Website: crate-barrel
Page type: billing-address
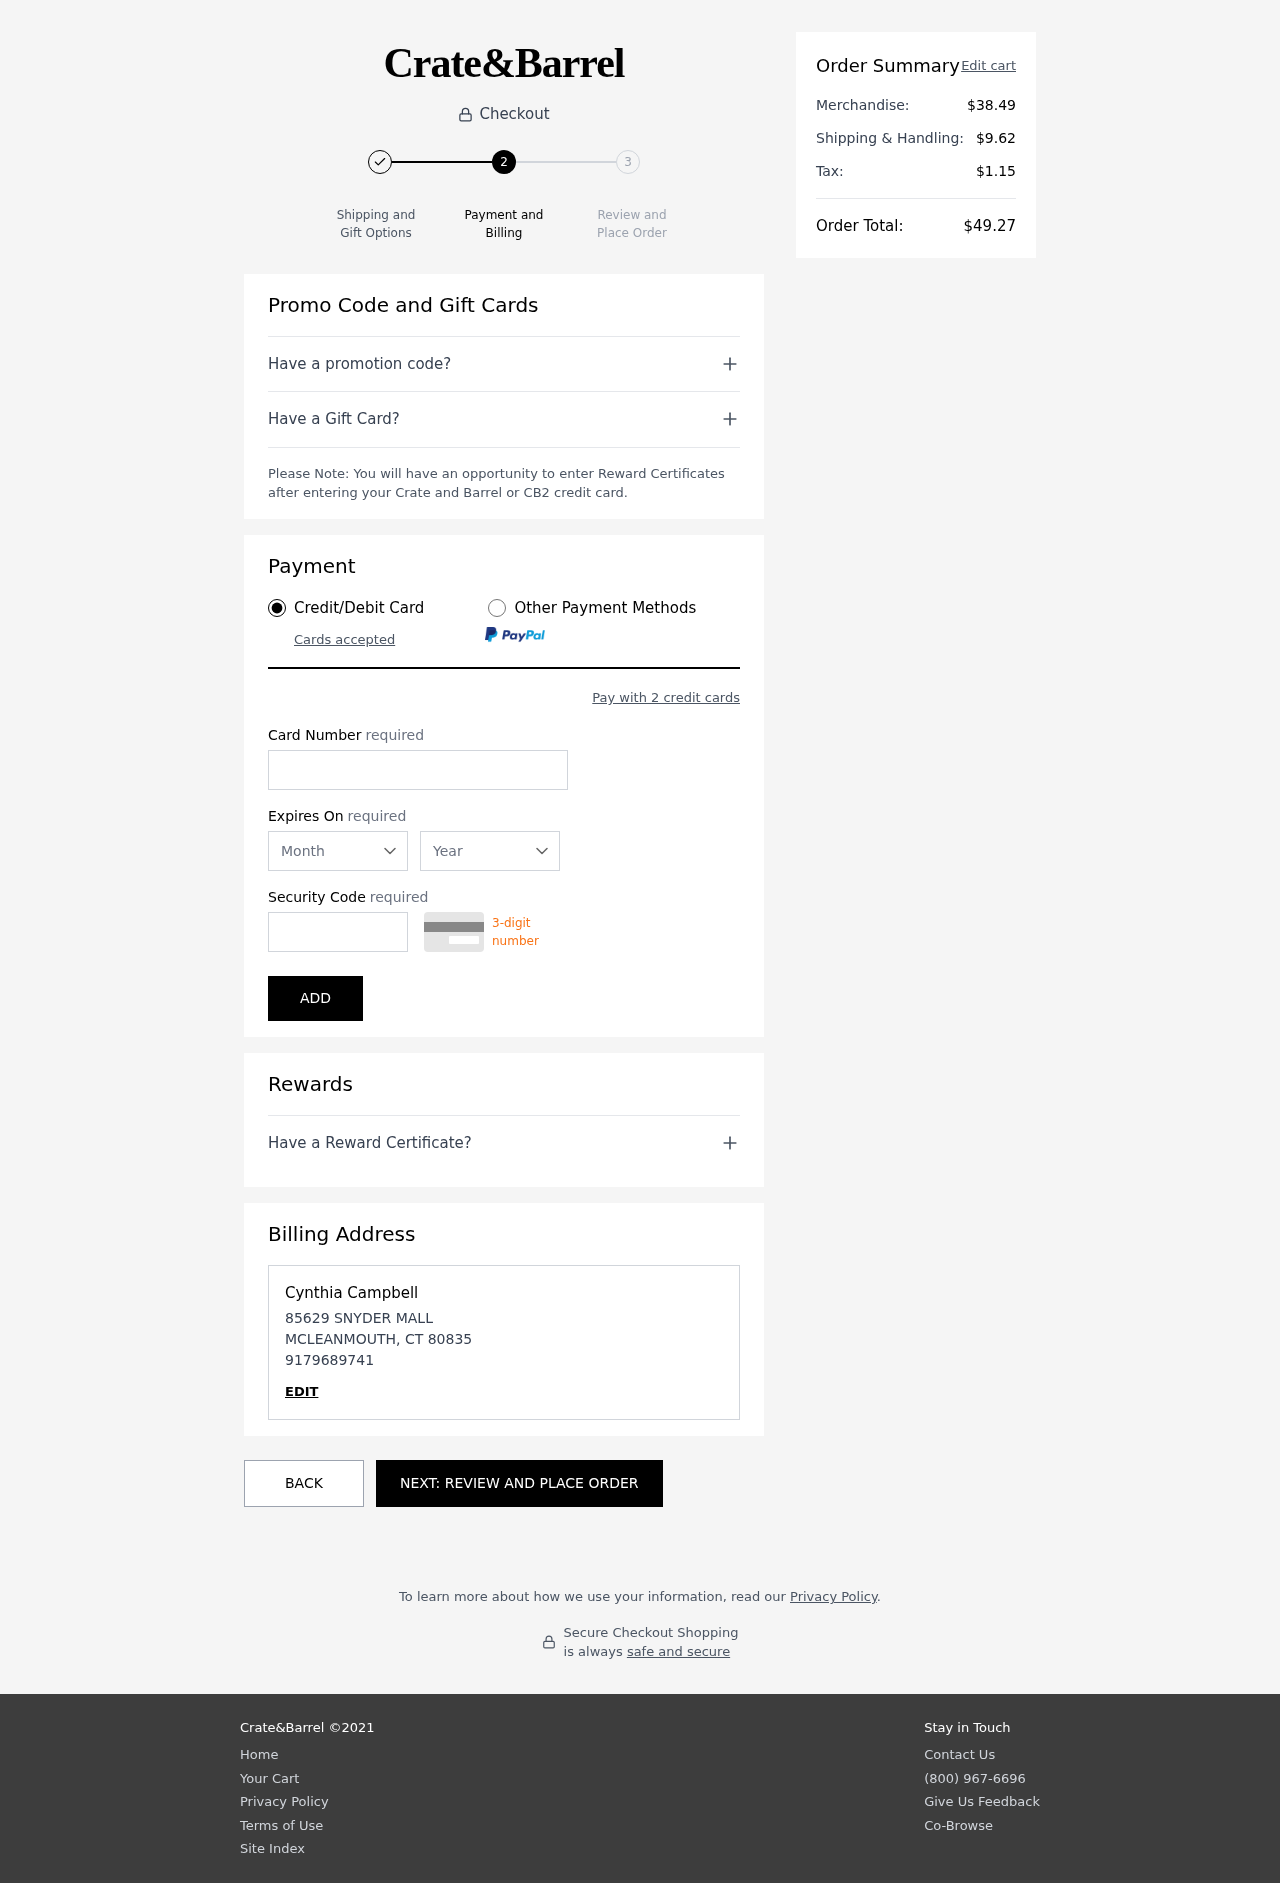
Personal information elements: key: PII_CARD_CVV
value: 352
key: PII_CARD_EXPIRY_MONTH
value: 02
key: PII_CARD_EXPIRY_YEAR
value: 29
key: PII_CARD_NUMBER
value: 6578 0746 2863 8094
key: PII_CITY
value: MCLEANMOUTH
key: PII_FULLNAME
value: Cynthia Campbell
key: PII_PHONE
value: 9179689741
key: PII_POSTCODE
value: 80835
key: PII_STATE_ABBR
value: CT
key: PII_STREET
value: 85629 SNYDER MALL
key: PII_FIRSTNAME
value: Cynthia
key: PII_LASTNAME
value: Campbell
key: PII_PHONE_LINE
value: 9741
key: PII_PHONE_SUFFIX
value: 9741
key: PII_POSTCODE_FULL
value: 80835
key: PII_PHONE2
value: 9179689741
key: PII_PHONE3
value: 9179689741
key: PII_FULLNAME2
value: Cynthia Campbell
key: PII_FULLNAME3
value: Cynthia Campbell
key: PII_FIRSTNAME2
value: Cynthia
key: PII_FIRSTNAME3
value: Cynthia
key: PII_LASTNAME2
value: Campbell
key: PII_LASTNAME3
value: Campbell
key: PII_FIRSTNAME_DERIVED
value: Cynthia
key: PII_LASTNAME_DERIVED
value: Campbell
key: PII_PHONE_NUMERIC
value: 9179689741
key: PII_PHONE_LINE_NUMERIC
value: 9741
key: PII_PHONE_SUFFIX_NUMERIC
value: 9741
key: PII_POSTCODE_NUMERIC
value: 80835
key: PII_PHONE2_NUMERIC
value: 9179689741
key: PII_PHONE3_NUMERIC
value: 9179689741
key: PII_FULLNAME_DERIVED
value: Cynthia Campbell
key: PII_NAME_FULL_DERIVED
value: Cynthia Campbell
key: PII_PHONE_DIGITS
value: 9179689741
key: PII_PHONE_LAST4
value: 9741
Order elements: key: ORDER_SUBTOTAL
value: $38.49
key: ORDER_SHIPPING_COST
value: $9.62
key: ORDER_TAX
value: $1.15
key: ORDER_TOTAL
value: $49.27